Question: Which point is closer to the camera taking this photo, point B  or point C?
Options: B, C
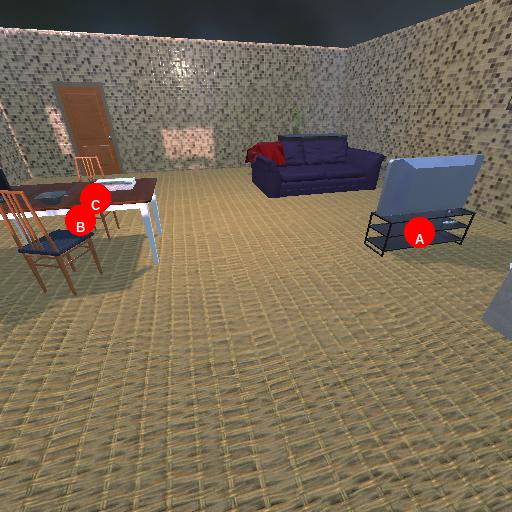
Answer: B